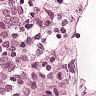
Metastatic tissue present: yes